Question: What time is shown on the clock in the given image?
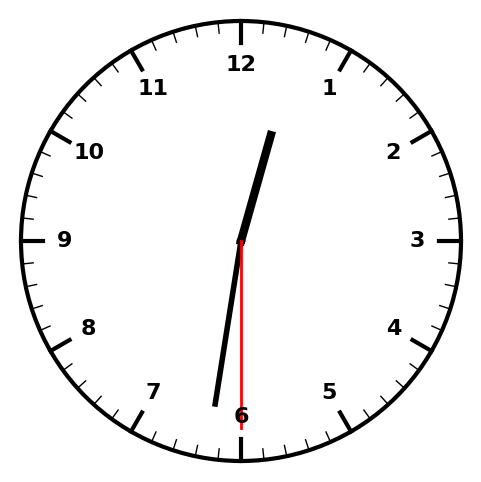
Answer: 12:31:30